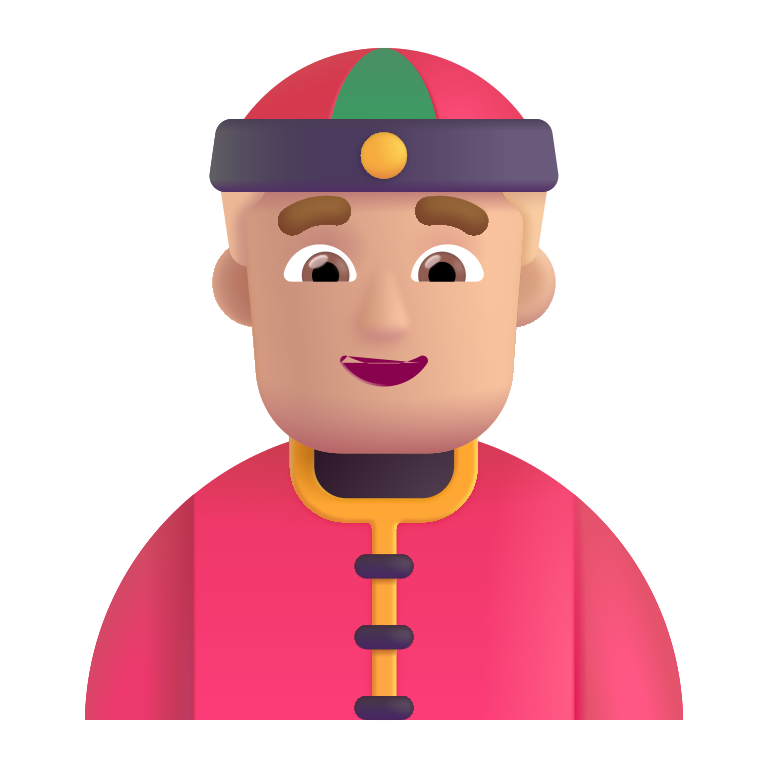
person with skullcap color  light